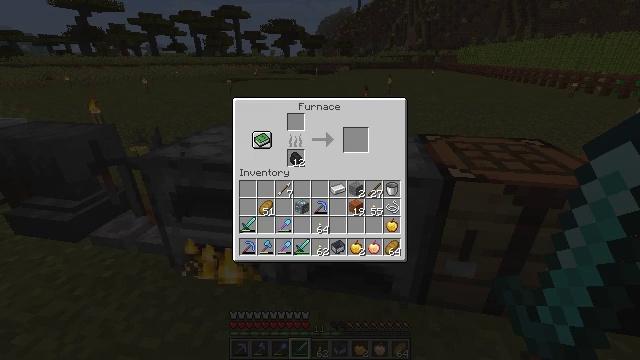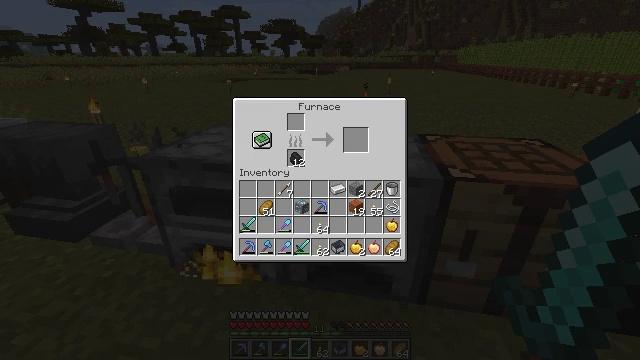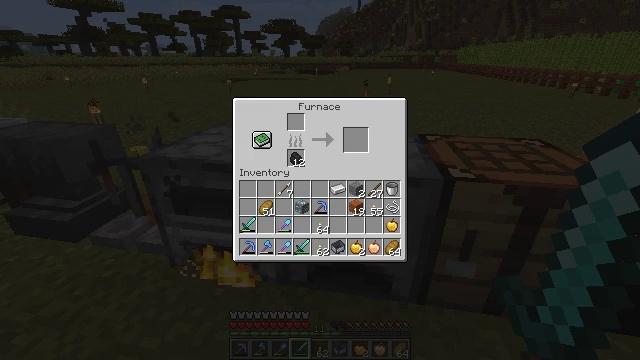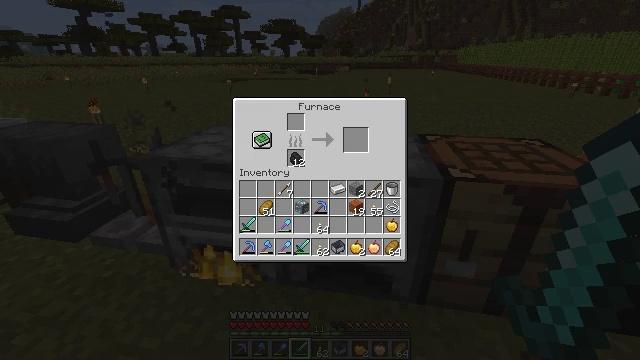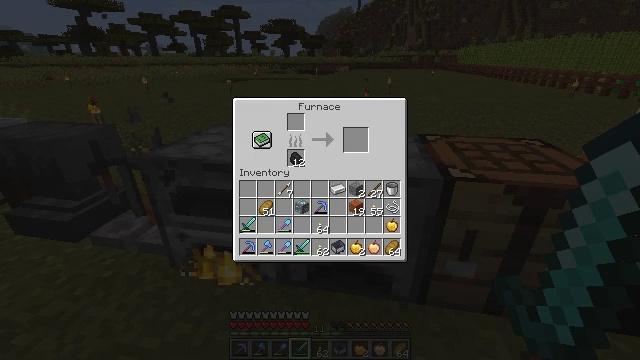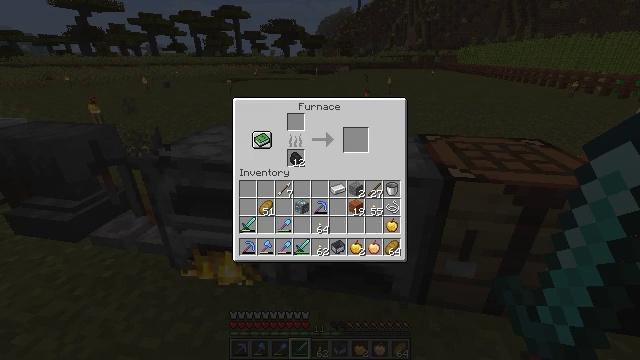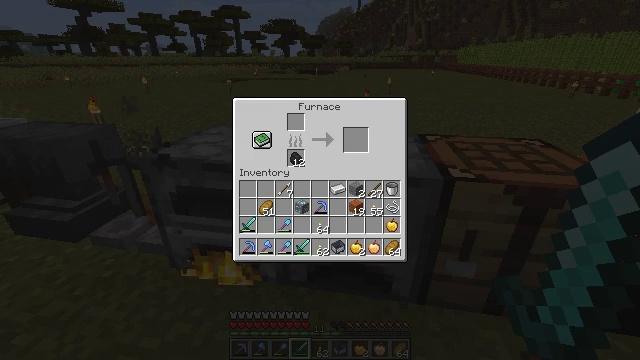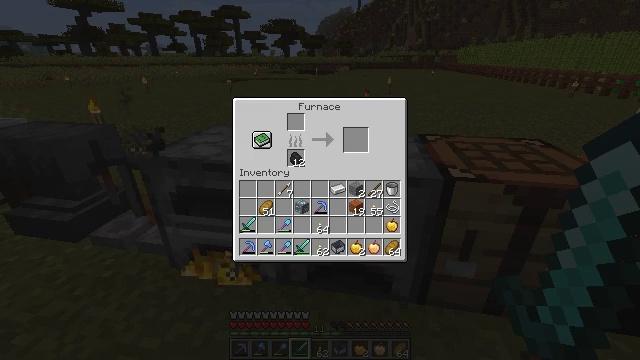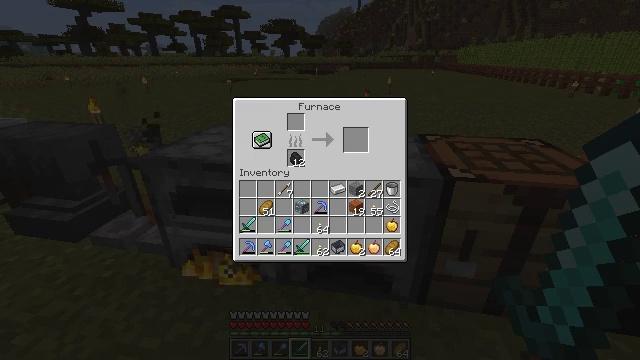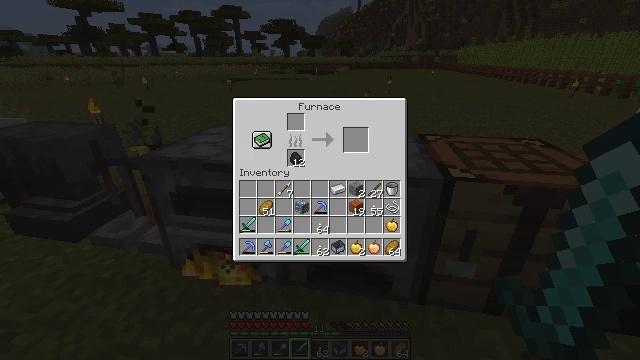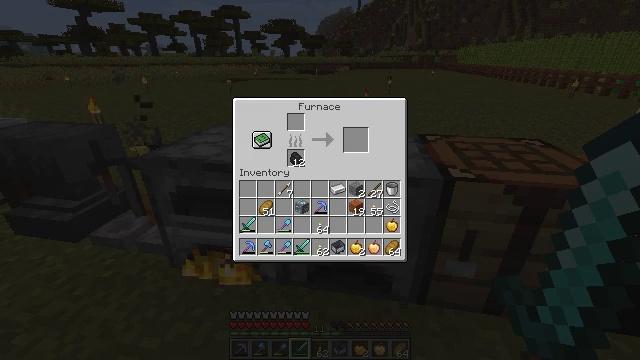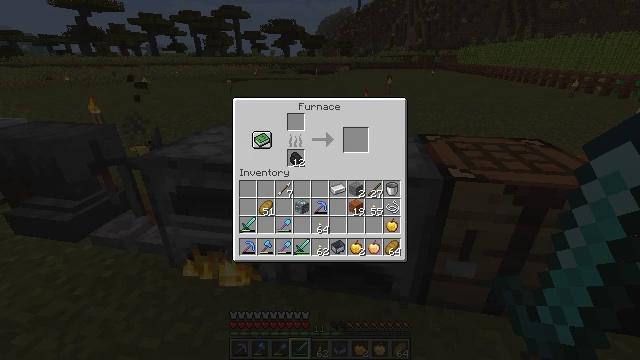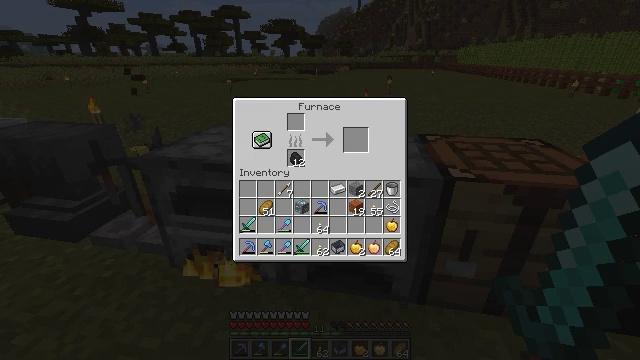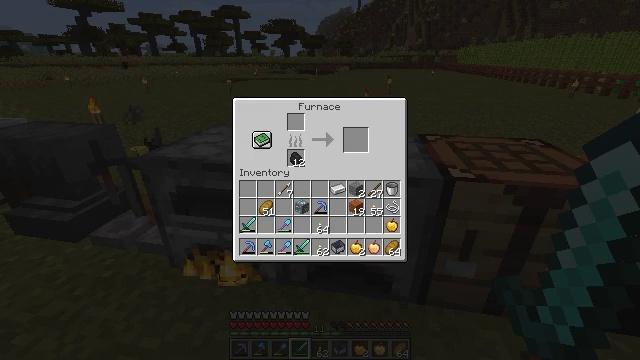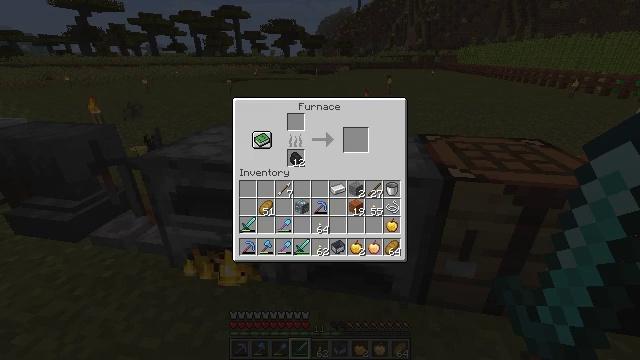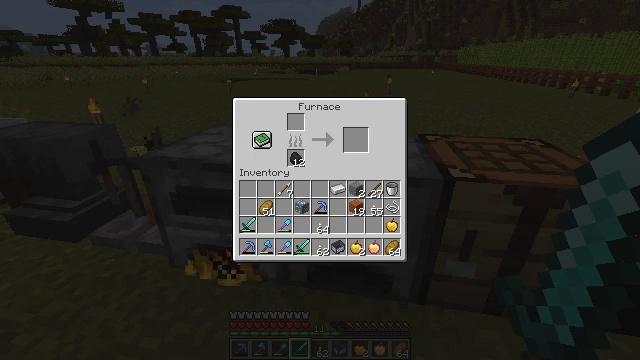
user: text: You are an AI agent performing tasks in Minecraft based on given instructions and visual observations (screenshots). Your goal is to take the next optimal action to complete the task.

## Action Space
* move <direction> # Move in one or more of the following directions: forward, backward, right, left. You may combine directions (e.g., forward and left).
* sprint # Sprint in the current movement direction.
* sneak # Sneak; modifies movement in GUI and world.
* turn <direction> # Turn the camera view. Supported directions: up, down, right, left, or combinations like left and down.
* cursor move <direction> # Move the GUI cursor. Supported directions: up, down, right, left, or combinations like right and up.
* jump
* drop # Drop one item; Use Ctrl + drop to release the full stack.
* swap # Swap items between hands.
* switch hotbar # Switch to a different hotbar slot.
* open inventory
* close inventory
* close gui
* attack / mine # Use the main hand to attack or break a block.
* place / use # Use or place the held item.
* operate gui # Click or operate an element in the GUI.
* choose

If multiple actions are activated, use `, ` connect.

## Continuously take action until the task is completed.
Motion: motion action
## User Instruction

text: Make a diamond using specific materials.
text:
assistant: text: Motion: no_op
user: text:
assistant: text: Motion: no_op
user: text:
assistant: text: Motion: no_op
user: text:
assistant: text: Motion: no_op
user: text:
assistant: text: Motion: no_op
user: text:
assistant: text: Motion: no_op
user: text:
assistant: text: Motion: no_op
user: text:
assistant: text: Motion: no_op
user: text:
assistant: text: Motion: no_op
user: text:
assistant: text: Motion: no_op
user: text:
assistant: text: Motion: no_op
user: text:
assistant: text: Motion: no_op
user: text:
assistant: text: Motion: no_op
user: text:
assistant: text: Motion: no_op
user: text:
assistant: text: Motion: no_op
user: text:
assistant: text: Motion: no_op
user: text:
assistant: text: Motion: no_op
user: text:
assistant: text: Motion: no_op
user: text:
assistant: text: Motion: no_op
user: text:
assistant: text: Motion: no_op
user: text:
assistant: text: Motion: no_op
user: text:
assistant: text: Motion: no_op
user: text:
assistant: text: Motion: no_op
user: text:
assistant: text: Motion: no_op
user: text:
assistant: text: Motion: no_op
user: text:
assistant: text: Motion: no_op
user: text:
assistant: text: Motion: no_op
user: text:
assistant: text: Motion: no_op
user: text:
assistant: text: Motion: no_op
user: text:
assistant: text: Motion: no_op